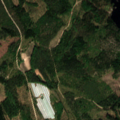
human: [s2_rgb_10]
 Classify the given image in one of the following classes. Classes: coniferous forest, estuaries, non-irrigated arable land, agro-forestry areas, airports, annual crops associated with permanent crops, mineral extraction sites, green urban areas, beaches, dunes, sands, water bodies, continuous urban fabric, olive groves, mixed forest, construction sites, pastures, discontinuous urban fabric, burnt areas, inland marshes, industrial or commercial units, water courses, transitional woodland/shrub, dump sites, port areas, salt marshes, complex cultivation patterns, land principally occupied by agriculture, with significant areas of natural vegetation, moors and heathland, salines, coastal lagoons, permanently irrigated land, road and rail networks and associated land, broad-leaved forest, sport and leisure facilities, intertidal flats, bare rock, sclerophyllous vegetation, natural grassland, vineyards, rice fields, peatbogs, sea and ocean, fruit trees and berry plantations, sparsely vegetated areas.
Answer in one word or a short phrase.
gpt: coniferous forest, mixed forest, transitional woodland/shrub, water bodies